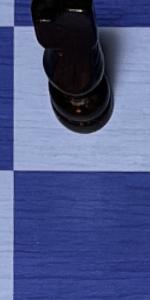
Label: Empty